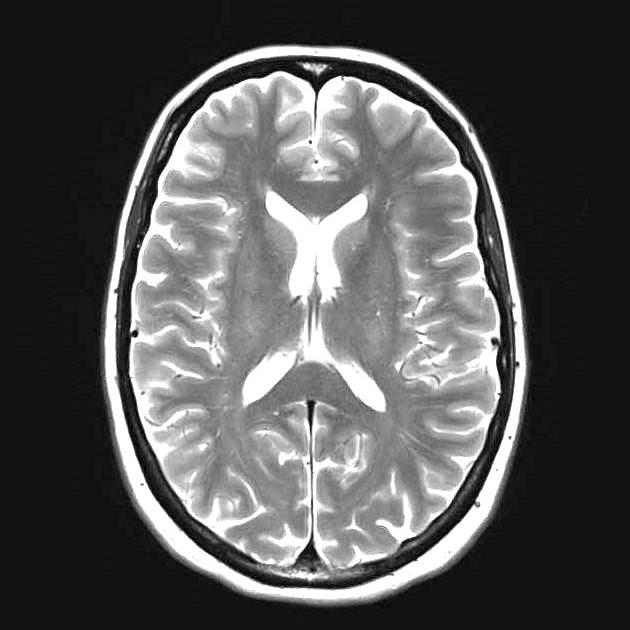
Label: notumor